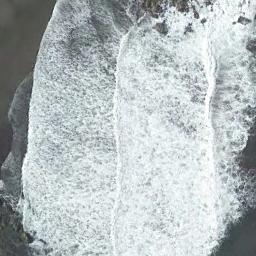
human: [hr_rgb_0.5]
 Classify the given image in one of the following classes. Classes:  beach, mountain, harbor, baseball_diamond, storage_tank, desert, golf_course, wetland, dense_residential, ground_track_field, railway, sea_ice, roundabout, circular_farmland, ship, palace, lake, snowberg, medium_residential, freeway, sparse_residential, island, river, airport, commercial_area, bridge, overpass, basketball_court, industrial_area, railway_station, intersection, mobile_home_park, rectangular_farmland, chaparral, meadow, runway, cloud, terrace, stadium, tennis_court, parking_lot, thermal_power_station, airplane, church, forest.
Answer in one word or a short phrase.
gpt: beach